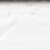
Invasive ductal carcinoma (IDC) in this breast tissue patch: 0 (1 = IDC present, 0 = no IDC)